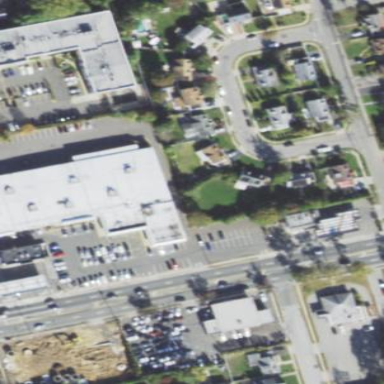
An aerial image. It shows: Retail building.